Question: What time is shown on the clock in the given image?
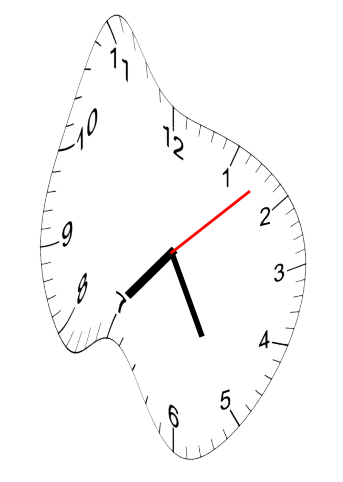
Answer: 07:25:08